Question: I am adding user control to listbox. Everything works fine but i have a problem that when i add 10 user controls then i am expecting that listbox should show scroll so that i can select items at the end of listbox but this never happens even after setting show scroll property to true.
here is my code
'''
UserControl1 button = new UserControl1();
button.Location = new Point(10, 100 * i + 10);
button.Size = new System.Drawing.Size(560, 59);
button.MessageUsername = "Wao this is great";
listBox1.Controls.Add(button);
'''
I am open to ideas
here is the picture you can see that there is no scroll
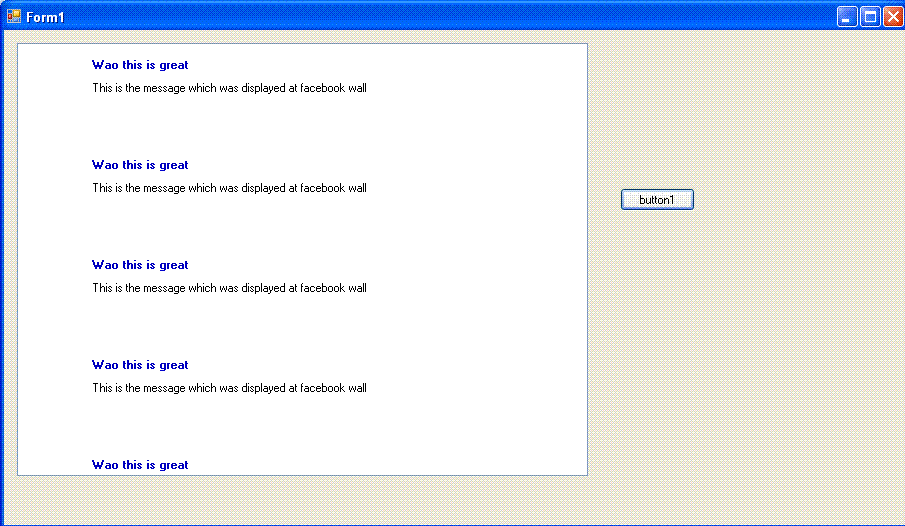
Answer: Where do <URL>.
There's no scroll bars visible because you've just overlaid each of the child controls on top of one another. The 'ListBox' itself doesn't know about them, so it doesn't know that it needs to scroll them.
You should be using some type of panel control, either the <URL> you can set to "True" that will automatically show the scrollbars whenever their contents exceed the visible client area.